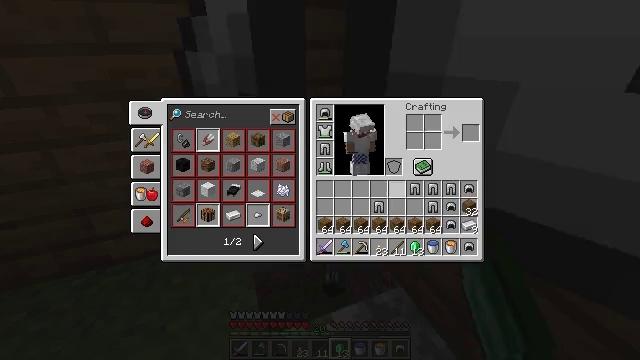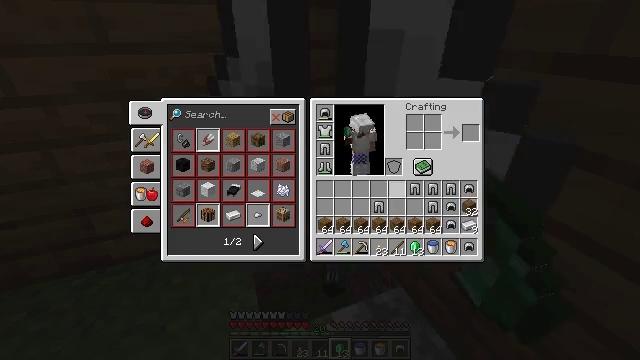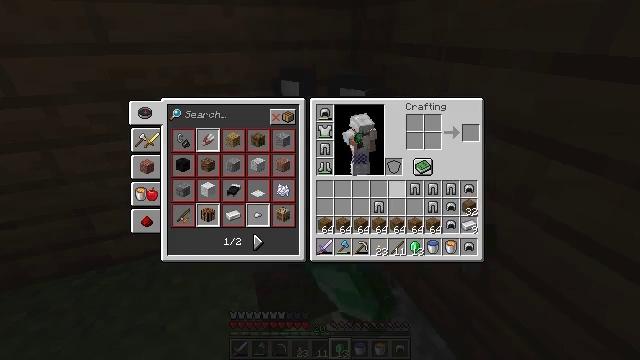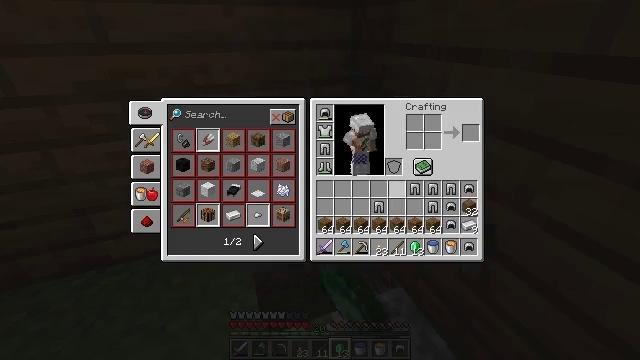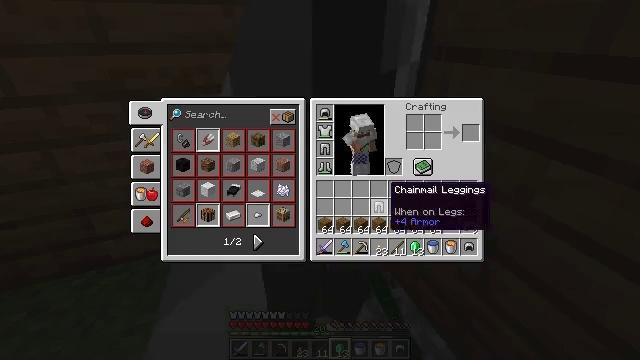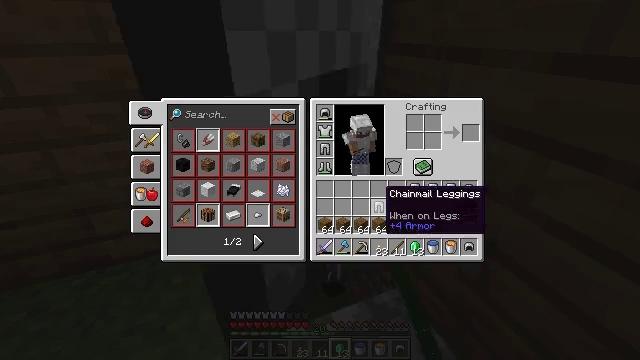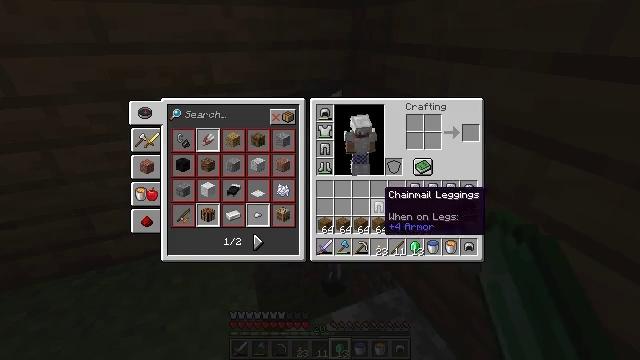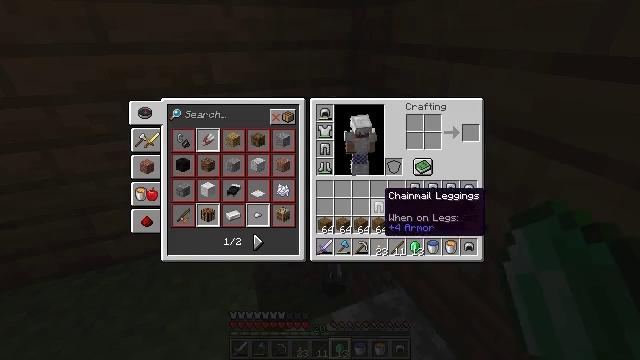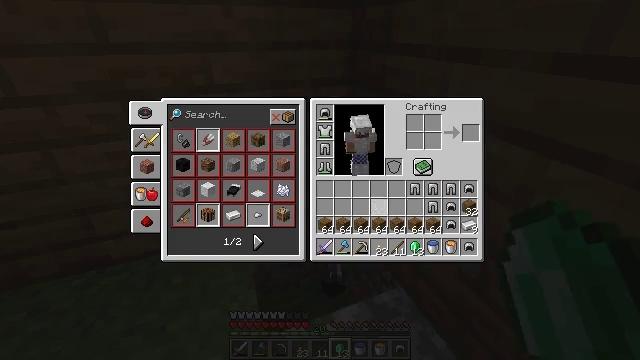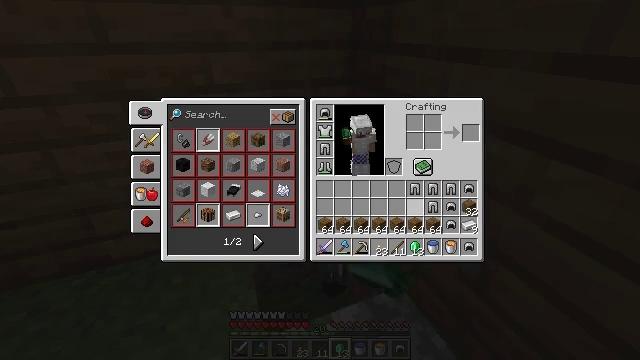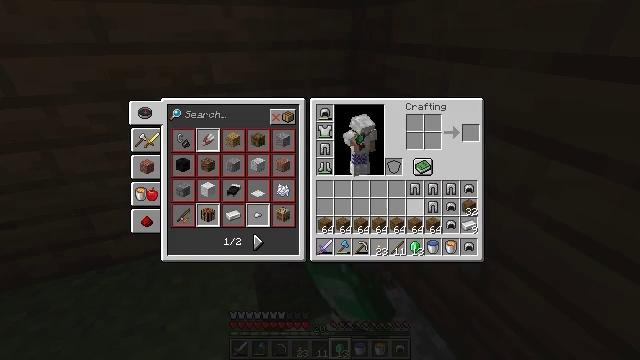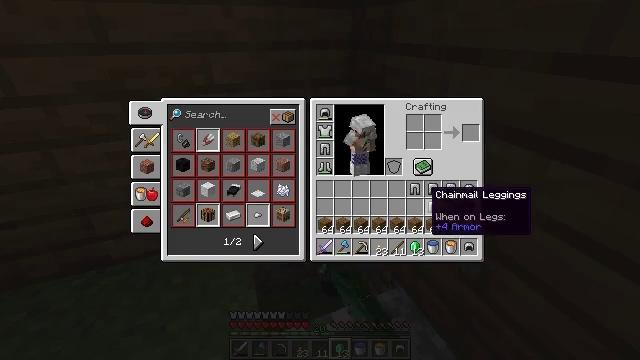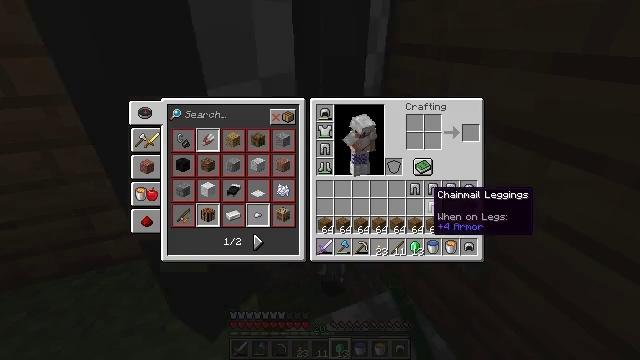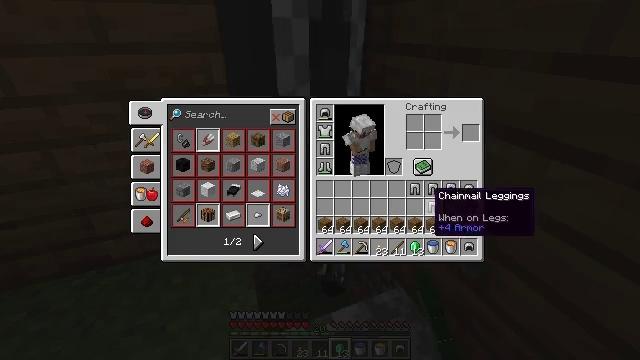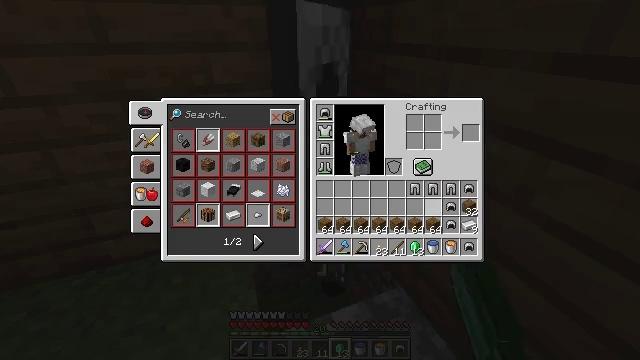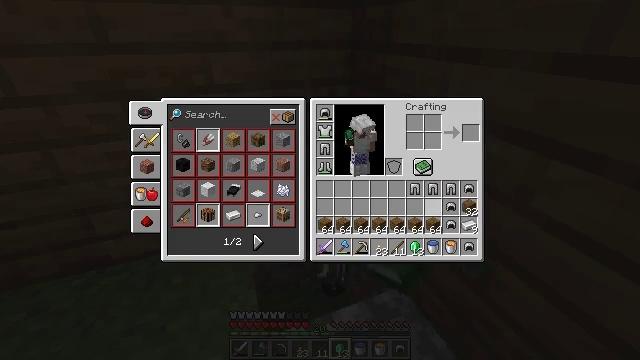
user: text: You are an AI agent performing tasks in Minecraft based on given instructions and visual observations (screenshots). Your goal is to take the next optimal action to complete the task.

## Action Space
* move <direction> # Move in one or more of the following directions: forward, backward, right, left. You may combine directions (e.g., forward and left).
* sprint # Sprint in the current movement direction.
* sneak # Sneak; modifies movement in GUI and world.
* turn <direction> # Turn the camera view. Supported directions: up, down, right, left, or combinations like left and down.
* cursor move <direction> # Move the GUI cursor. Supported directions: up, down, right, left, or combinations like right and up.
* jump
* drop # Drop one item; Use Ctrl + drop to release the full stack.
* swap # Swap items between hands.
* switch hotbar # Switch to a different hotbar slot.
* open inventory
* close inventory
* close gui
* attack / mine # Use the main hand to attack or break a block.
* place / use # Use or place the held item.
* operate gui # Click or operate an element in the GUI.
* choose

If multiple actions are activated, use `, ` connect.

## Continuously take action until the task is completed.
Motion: motion action
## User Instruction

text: Drop chainmail leggings.
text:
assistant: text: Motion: sprint, drop, open gui
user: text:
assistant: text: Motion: sprint
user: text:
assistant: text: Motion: sprint
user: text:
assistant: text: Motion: sprint, cursor move left, drop
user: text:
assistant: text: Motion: sprint, drop
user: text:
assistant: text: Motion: sprint
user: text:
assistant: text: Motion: sprint
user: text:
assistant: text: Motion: sprint, drop
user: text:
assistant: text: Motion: sprint, cursor move right, drop
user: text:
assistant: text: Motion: sprint
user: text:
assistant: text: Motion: sprint
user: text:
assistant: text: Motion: sprint
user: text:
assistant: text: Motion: sprint
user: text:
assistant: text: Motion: sprint, drop
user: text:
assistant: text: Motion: sprint, drop
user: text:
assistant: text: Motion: sprint
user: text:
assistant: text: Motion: sprint
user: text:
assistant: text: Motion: sprint, drop
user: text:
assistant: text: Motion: sprint, drop
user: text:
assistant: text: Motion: sprint, drop
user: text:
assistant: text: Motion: sprint
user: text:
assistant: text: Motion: sprint, drop
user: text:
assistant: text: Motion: sprint, drop
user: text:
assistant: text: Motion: sprint
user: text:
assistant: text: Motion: sprint
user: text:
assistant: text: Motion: sprint
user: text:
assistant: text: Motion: sprint, cursor move right
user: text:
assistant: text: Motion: sprint, cursor move right
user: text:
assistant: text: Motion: sprint
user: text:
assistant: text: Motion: sprint